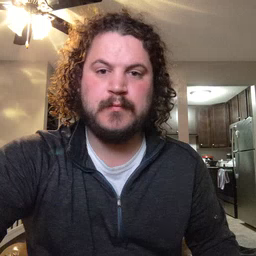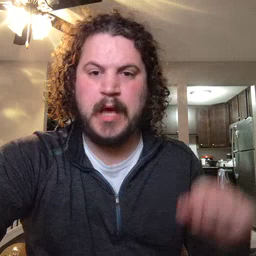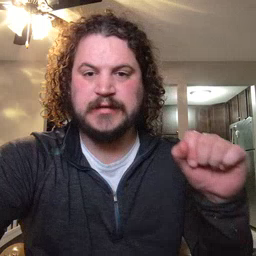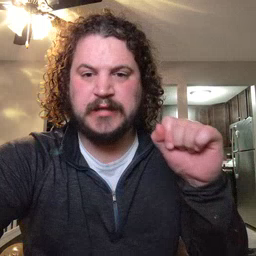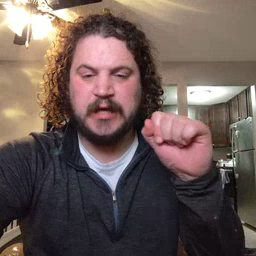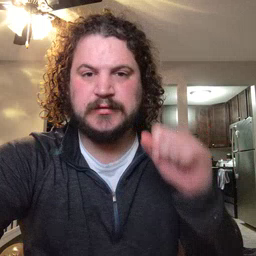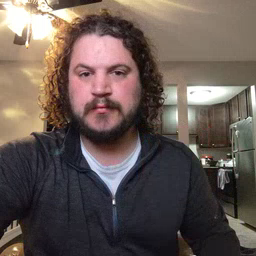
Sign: carrot